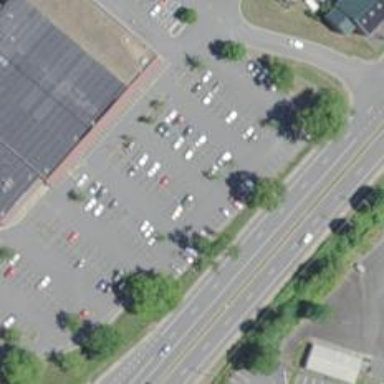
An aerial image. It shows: Parking space is available.